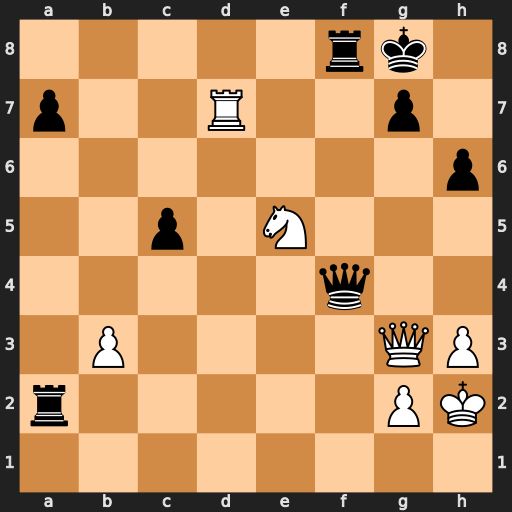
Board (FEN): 5rk1/p2R2p1/7p/2p1N3/5q2/1P4QP/r5PK/8
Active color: w
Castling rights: -
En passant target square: -
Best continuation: Rxg7+ Kh8 Ng6+ Kxg7 Nxf4+